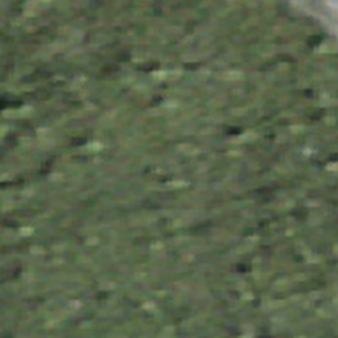
Label: other